Question: I'm interested in learning JBox2D, but I seem to have stumbled at the first hurdle - building the library.
The <URL> specify the following simple steps:
1. Check out the project through Subversion:
2. Import to your IDE as a Maven project (using the pom.xml descriptor in the root folder)
3. Run the org.jbox2d.testbed.framework.TestbedMain class
I've checked out the code and imported the project in to IntelliJ IDEA (12.1.4), however, when I try to run the TestbedMain class (and it subsequently compiles the code) I get the following errors:
'''
java: duplicate class: org.jbox2d.common.PlatformMathUtils
java: duplicate class: org.jbox2d.common.Timer
'''

What am I doing wrong/have I missed?
Thanks
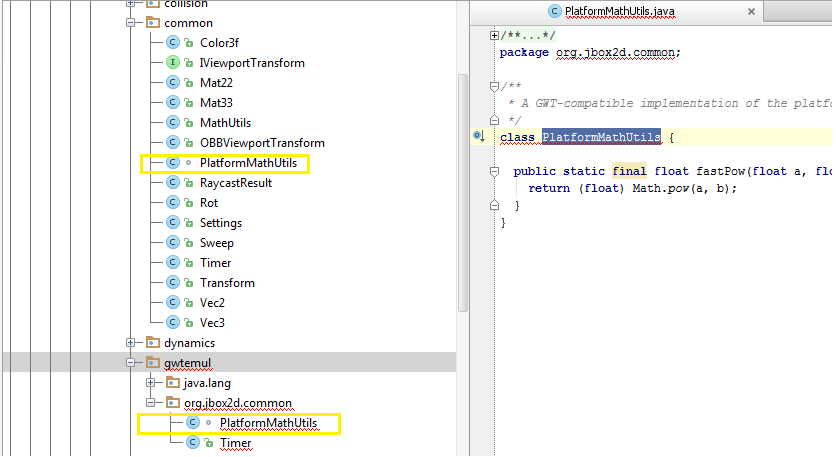
Answer: Looking at the <URL>, I see that there is a build section which explicitly ignores the classes under the gwtemul package:
'''
<build>
<plugins>
<plugin>
<groupId>org.apache.maven.plugins</groupId>
<artifactId>maven-compiler-plugin</artifactId>
<configuration>
<excludes>
<exclude>**/gwtemul/**</exclude>
</excludes>
</configuration>
</plugin>
</plugins>
</build>
'''
It seems to me that I should probably be building this library through MVN and attaching the built JAR as a dependency for the jbox2d-testbed module.
However, I found that modifying the package declaration for these classes also solves the problem:
'''
package org.jbox2d.gwtemul.org.jbox2d.common;
/**
* A GWT-compatible implementation of the platform math utilities.
*/
class PlatformMathUtils {
public static final float fastPow(float a, float b) {
return (float) Math.pow(a, b);
}
}
'''
And since they would have been ignored by the build anyway, I don't see that it causes any harm.
Once I did this, I was able to run the org.jbox2d.testbed.framework.TestbedMain class and I get the expected GUI: